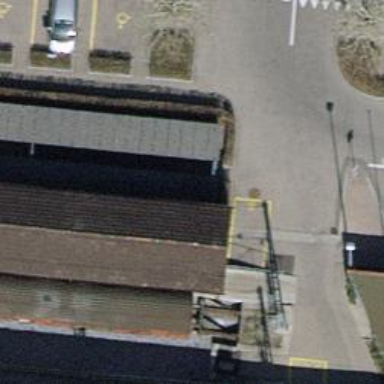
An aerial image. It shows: Shed designated as bicycle parking facility.